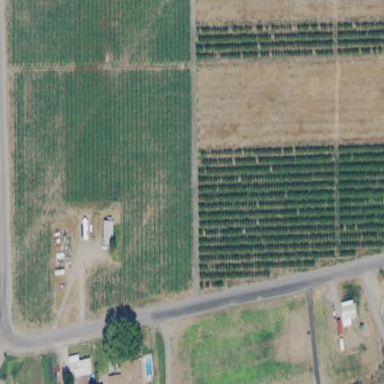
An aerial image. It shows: Orchard.